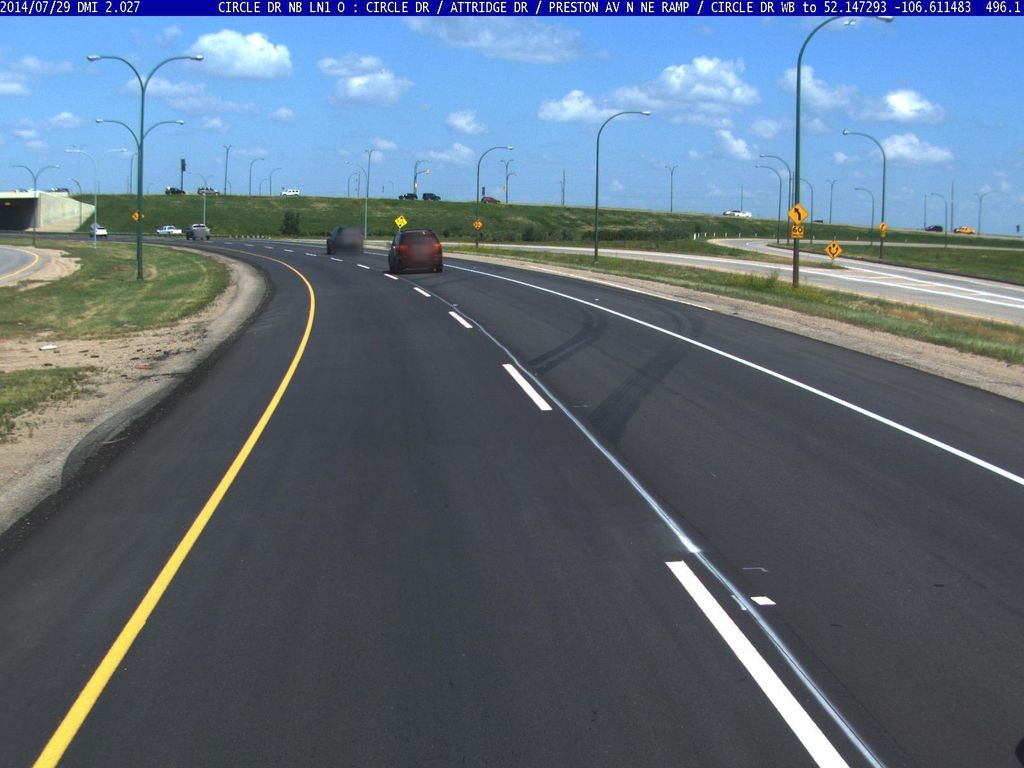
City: saskatoon